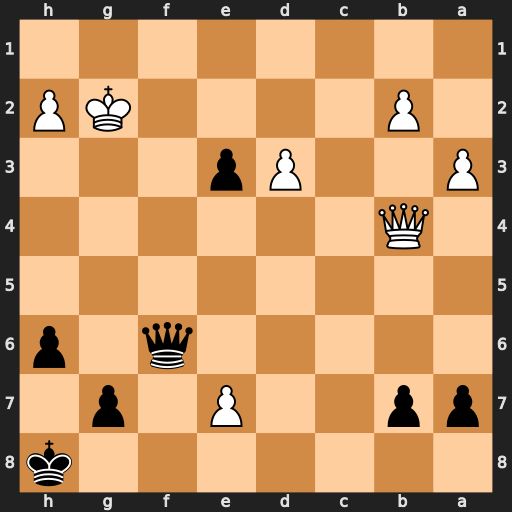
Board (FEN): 7k/pp2P1p1/5q1p/8/1Q6/P2Pp3/1P4KP/8
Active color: b
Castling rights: -
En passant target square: -
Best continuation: Qf2+ Kh3 Qf3+ Kh4 g5#